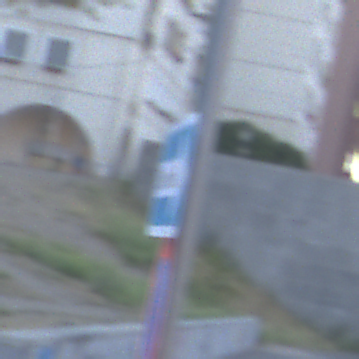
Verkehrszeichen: EinbahnstrasseRechtsweisend
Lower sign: EingeschraenktesHalteverbot
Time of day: SunriseSunset
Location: Outdoor (Urban)
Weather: Clear
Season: NotSpecified
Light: Natural